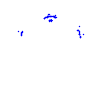
Particle: kaon